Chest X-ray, PA view. Patient: 49 years old, sex M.
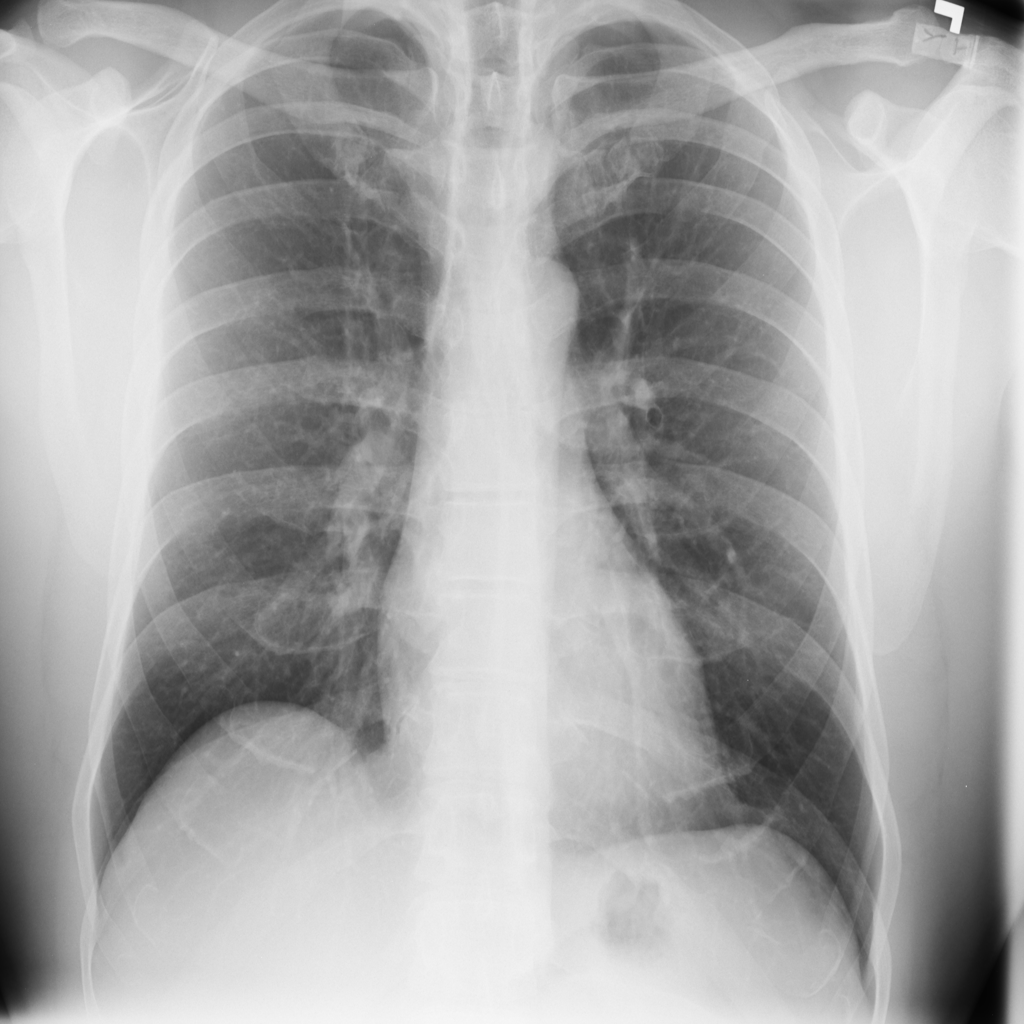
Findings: No Finding